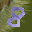
Label: 8